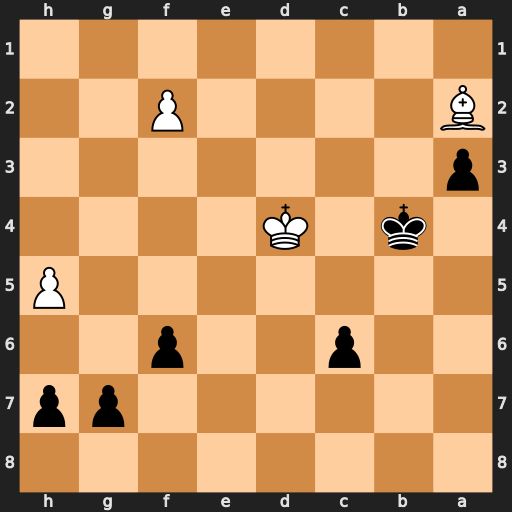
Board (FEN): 8/6pp/2p2p2/7P/1k1K4/p7/B4P2/8
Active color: b
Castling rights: -
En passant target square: -
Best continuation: g5 hxg6 hxg6 Kd3 g5 Kc2 f5